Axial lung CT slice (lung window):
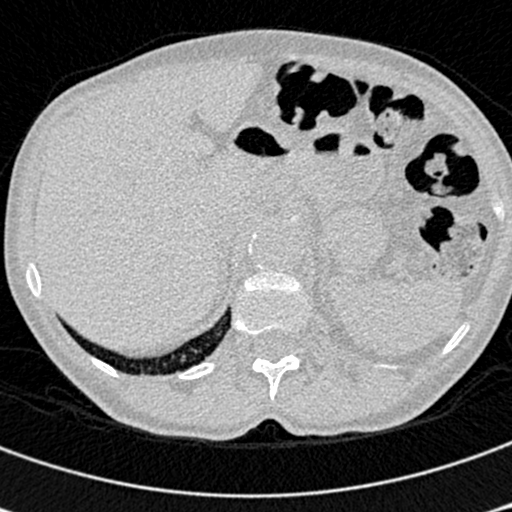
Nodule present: no